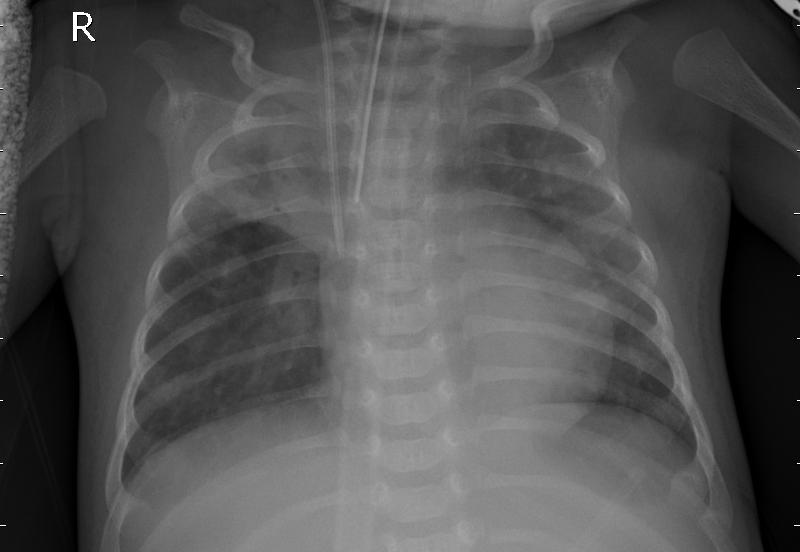
Diagnosis: PNEUMONIA